Field crop: maize
Growth stage: 2
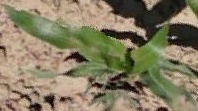
Species: maize